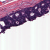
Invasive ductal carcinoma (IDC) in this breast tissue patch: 0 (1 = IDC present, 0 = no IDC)